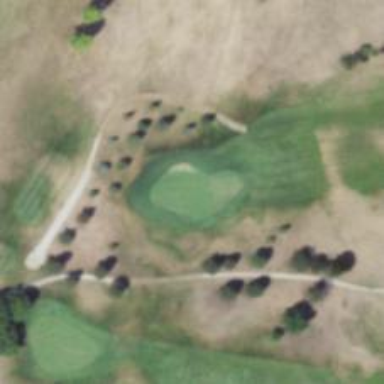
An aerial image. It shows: View of golf hole.